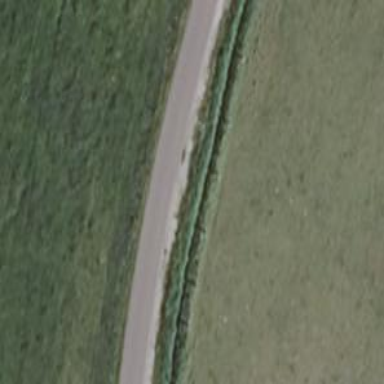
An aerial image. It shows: Unclassified road with asphalt surface and grade1 track type.